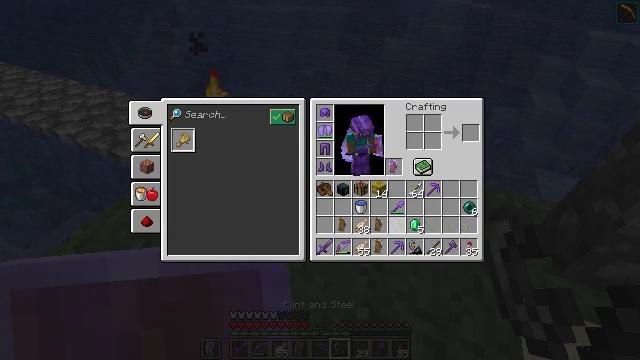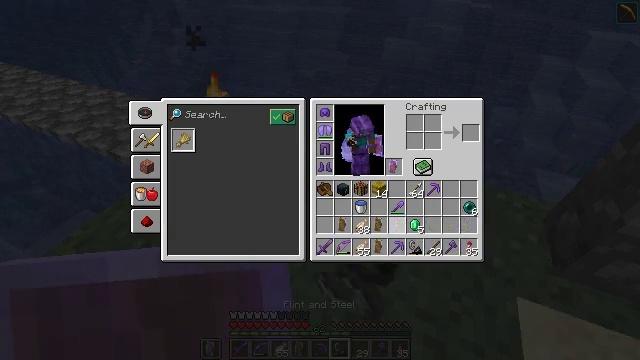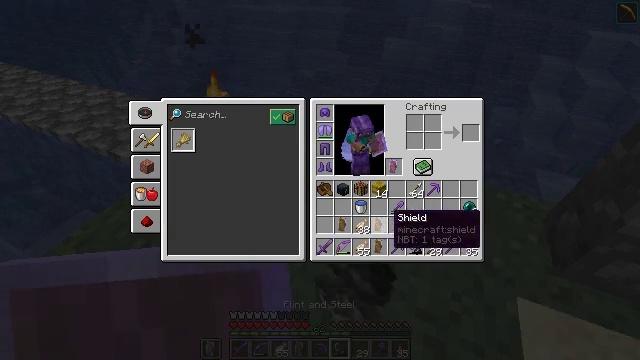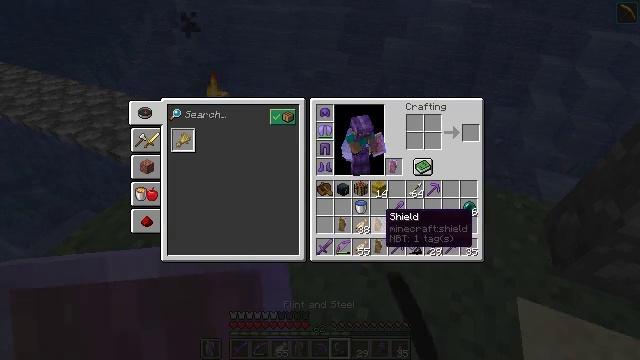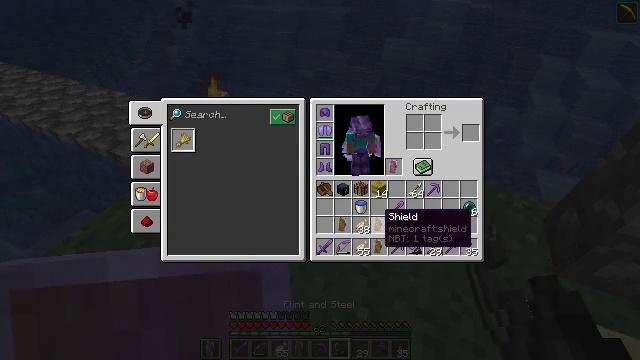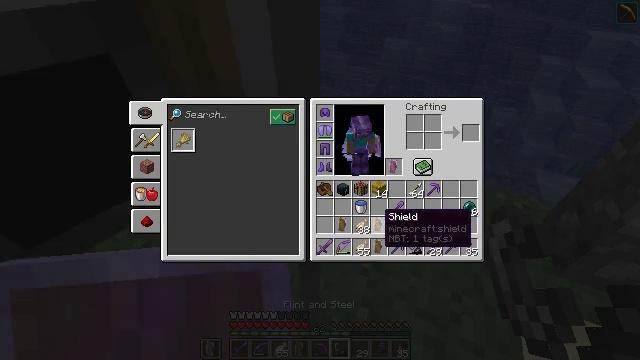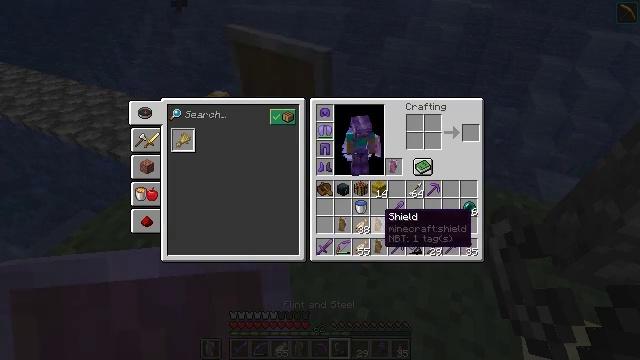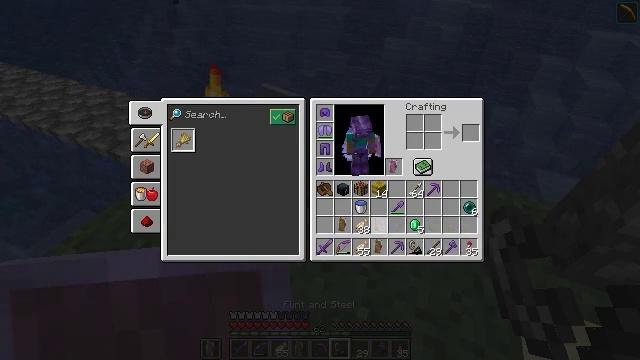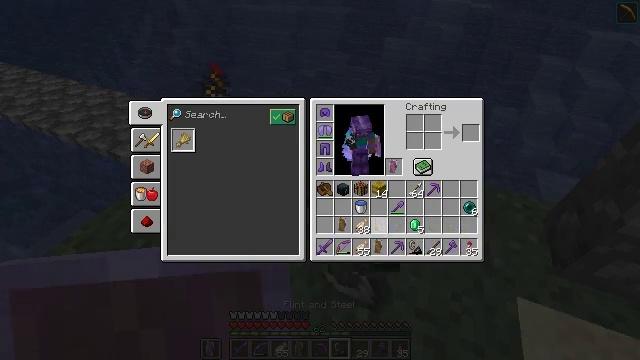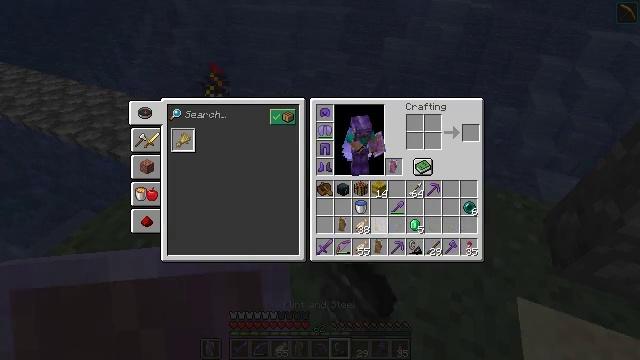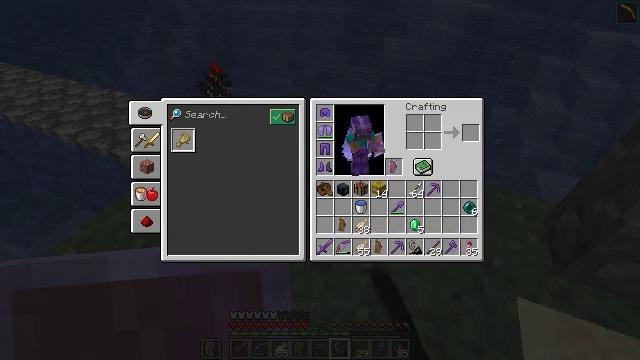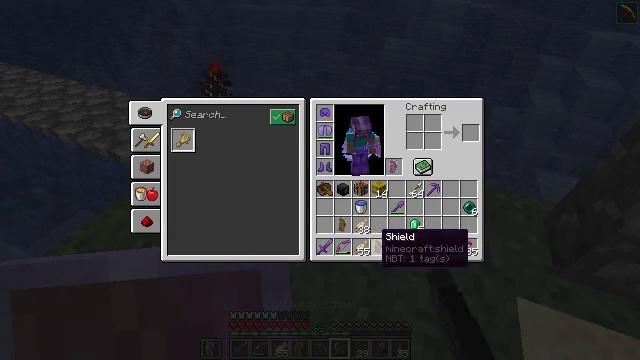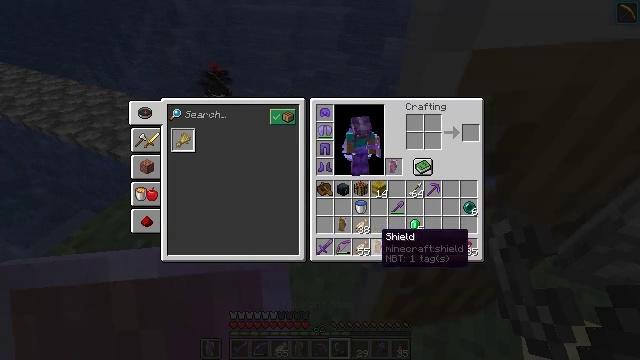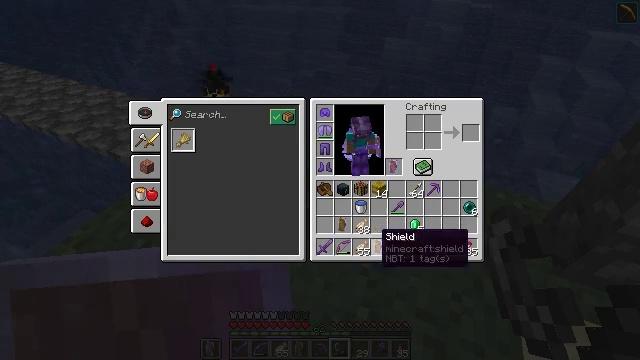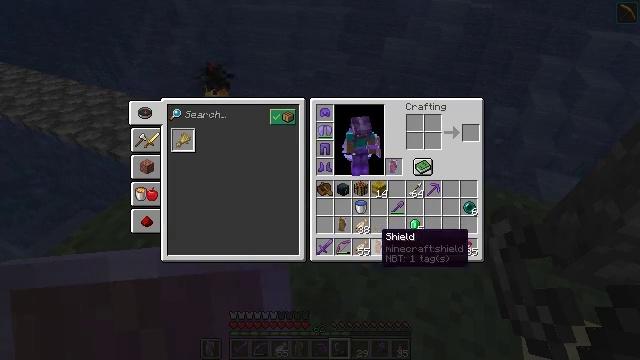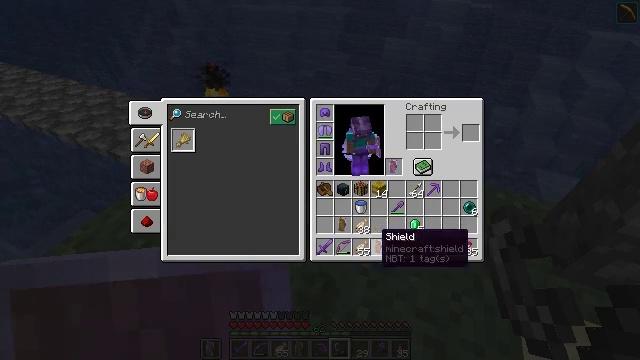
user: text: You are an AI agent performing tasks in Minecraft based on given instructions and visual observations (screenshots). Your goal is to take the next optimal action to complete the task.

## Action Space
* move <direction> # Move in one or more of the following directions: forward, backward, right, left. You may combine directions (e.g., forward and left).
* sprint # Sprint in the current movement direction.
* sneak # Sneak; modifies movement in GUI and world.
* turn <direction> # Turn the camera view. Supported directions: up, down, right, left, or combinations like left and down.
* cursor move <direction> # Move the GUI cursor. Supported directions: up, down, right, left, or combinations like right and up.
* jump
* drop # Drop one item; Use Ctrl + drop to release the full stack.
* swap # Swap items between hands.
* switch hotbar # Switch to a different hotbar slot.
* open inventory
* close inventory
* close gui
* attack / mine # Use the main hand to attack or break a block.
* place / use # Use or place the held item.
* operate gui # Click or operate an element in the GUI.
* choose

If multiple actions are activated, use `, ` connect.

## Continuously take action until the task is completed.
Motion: motion action
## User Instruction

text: Drop a shield.
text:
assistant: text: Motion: sprint, drop
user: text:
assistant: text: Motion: sprint, drop
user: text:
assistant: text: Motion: sprint, turn left
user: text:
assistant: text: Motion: sprint
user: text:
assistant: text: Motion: sprint
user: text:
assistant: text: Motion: sprint
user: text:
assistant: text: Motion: sprint, drop
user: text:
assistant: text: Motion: sprint, drop
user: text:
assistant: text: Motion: sprint, drop
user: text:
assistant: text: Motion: sprint, turn down, drop
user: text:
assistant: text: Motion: sprint, turn down
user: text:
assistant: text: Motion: sprint
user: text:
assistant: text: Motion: sprint
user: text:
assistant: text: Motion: sprint
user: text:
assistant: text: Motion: sprint
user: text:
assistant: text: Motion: sprint, drop
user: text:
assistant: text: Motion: sprint, drop
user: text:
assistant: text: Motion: sprint, drop
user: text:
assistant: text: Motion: sprint, drop
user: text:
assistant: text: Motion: sprint, turn left and up
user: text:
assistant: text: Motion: sprint, turn left
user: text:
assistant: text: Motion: sprint
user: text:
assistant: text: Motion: sprint
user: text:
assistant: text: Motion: sprint
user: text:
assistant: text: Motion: sprint
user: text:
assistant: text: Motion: sprint, drop
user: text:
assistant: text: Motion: sprint, drop
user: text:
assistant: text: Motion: no_op
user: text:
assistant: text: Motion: no_op
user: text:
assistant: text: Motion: no_op